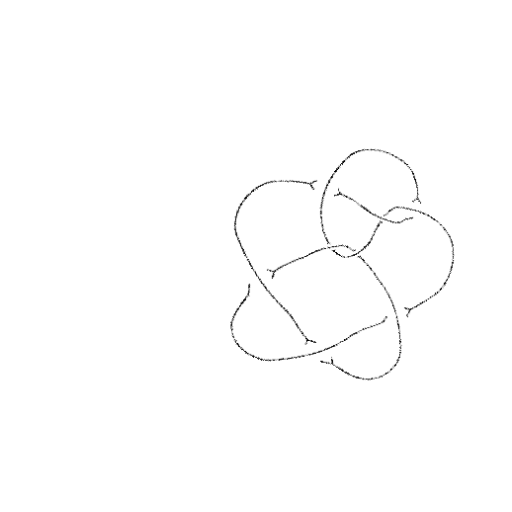
Crossing number: 8